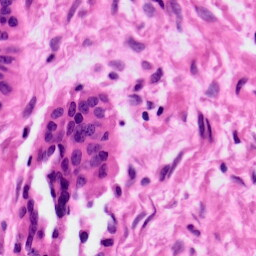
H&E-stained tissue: Ovarian